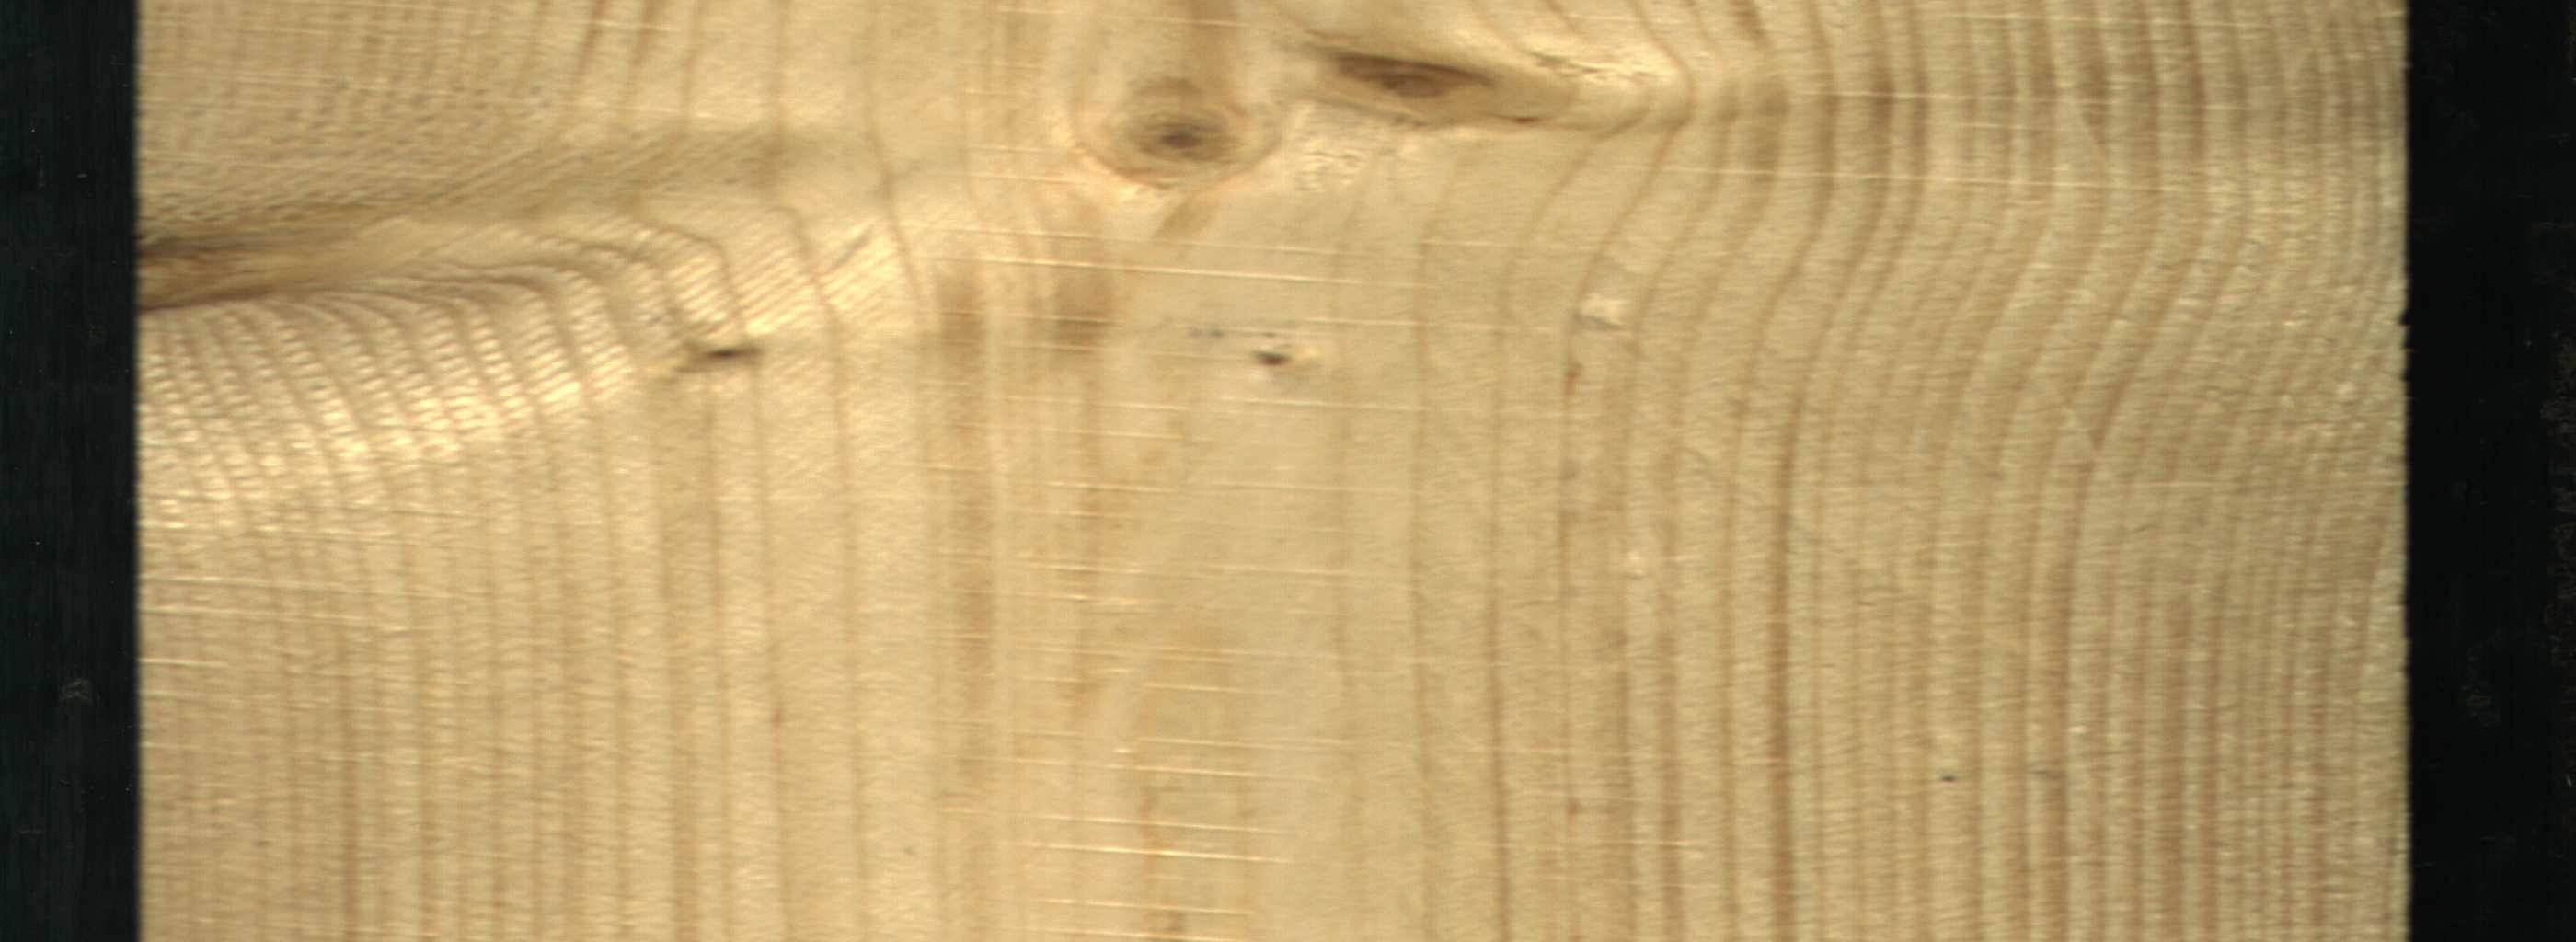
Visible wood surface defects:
Live_Knot
Live_Knot
Live_Knot
Live_Knot
Live_Knot